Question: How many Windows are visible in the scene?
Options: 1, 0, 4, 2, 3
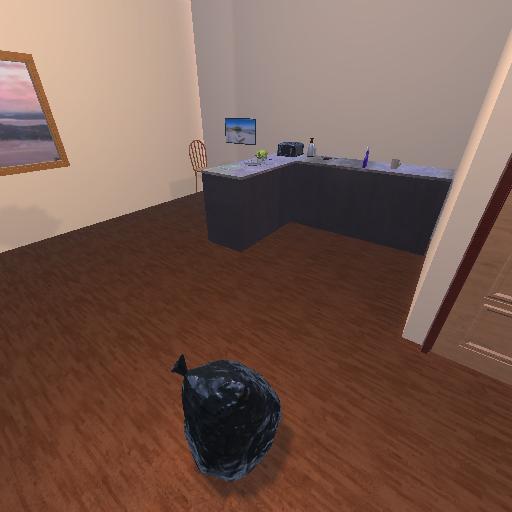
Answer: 1